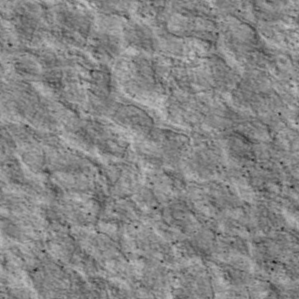
Label: non_frost